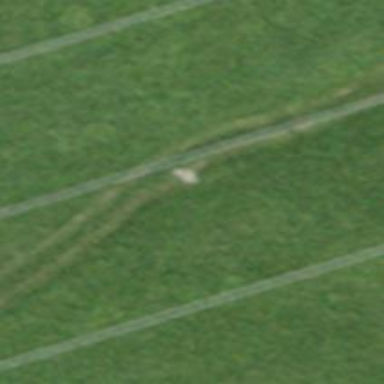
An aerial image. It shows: Track with very rough surface.